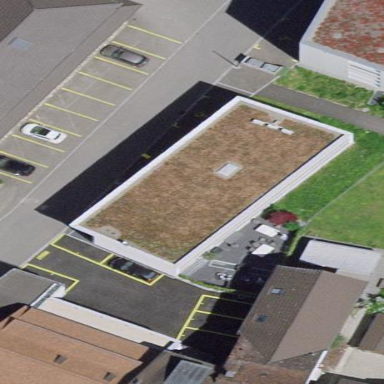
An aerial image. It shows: Commercial building.